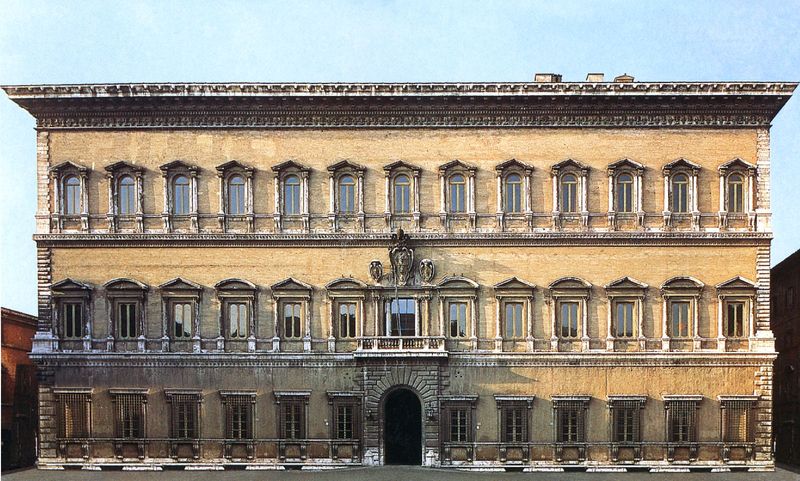
Titel: Rom, Palazzo Farnese
Künstler: Andrea di Sangallo
Standort: Rom, Palazzo Farnese (EU - I - Latium)
Schlagwörter: fenster, lampen, straße, säulen, tür, dach, gebäude, haus, architektur, sockel, steine, frontal, renaissance, kamin, balkon, bogen, fassade, italien, giebel, mauer, schornsteine, figuren, rundbogen, ornamente, verzierung, stuck, tor, foto, eingang, medaillon, palast, torbogen, photo, fries, portal, wappen, sims, gesims, spitzbogen, fresken, einfahrt, stockwerke, flachdach, fahnenstange, italienisch, wappenschild, flachbau, strassenfront, jais, tgebäude, porttal, goldenes dreieck, gelbliches gebäude, 13 fenster